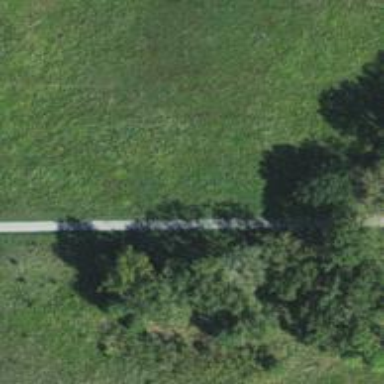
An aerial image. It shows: Asphalt path with excellent trail visibility.